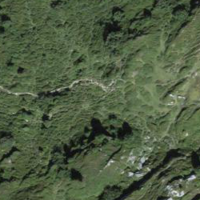
EUNIS habitat code: 23
Species observed at this site:
Alnus alnobetula